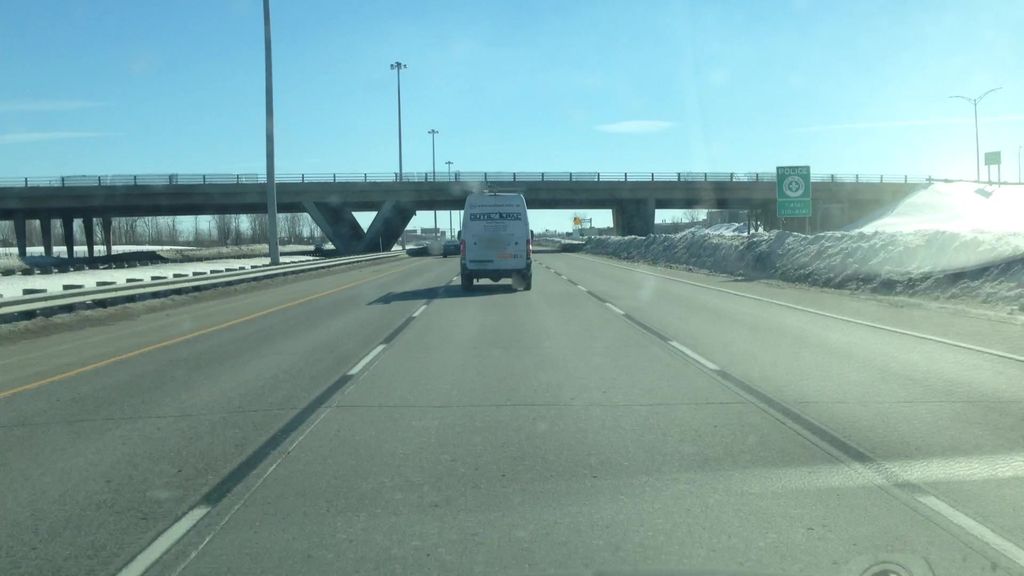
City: montreal